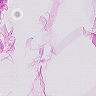
Metastatic tissue present: no